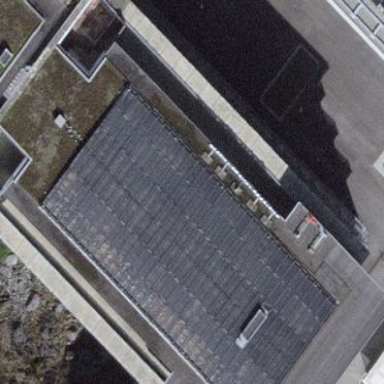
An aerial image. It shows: Building part with flat roof.